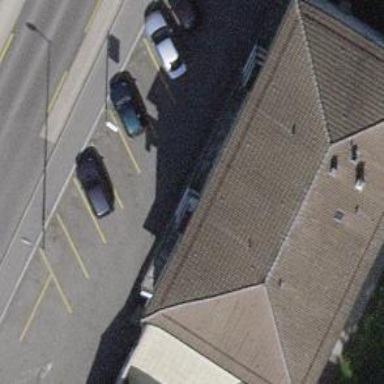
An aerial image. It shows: Convenience shop.